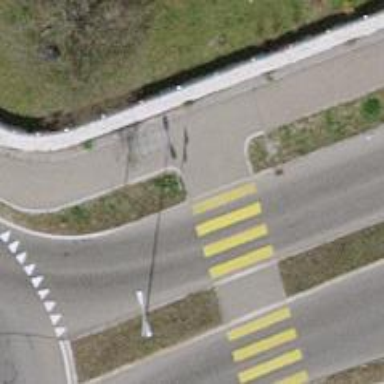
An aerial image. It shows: Uncontrolled road crossing.